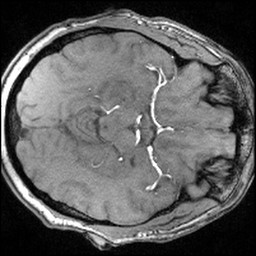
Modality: angio
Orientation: axial
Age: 34
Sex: male
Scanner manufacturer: siemens
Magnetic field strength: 3 T
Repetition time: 0.025 s
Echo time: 0.00334 s